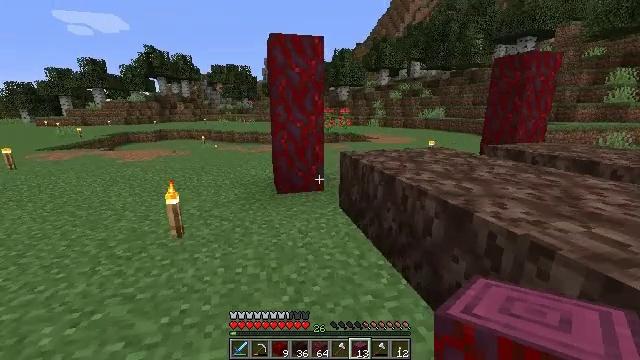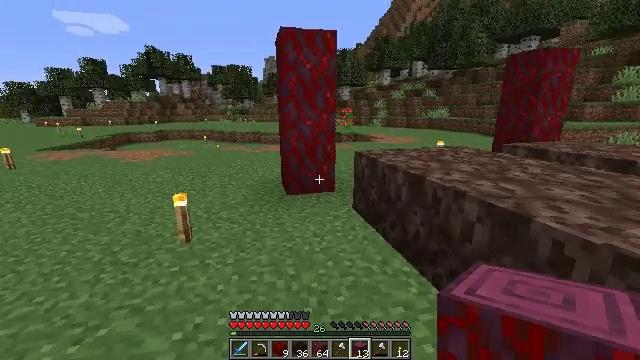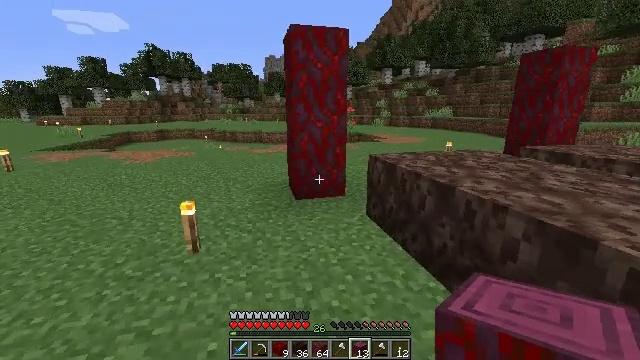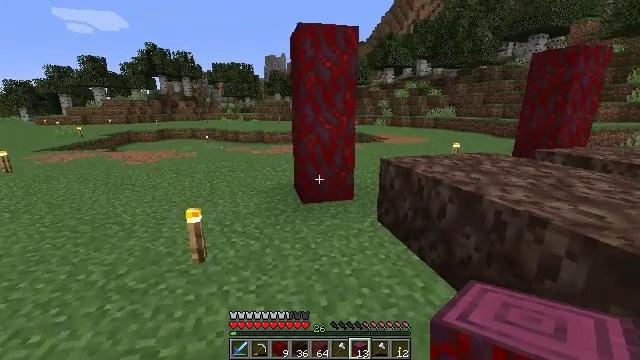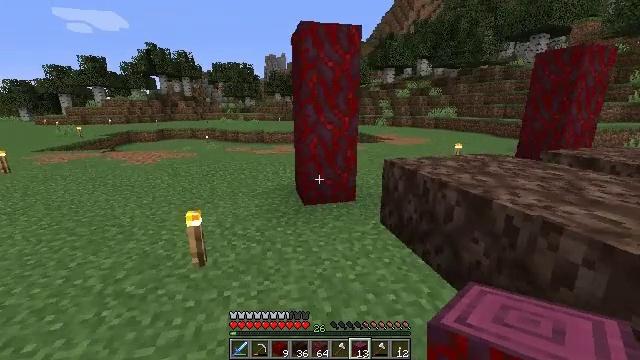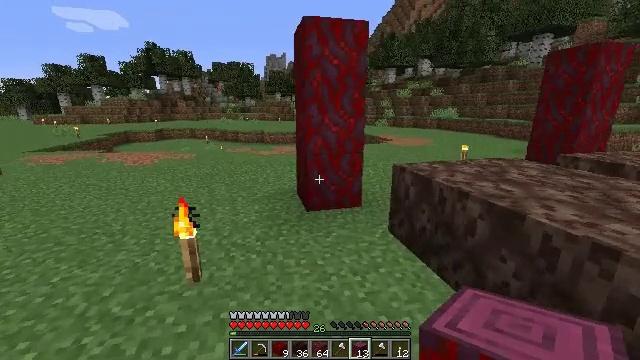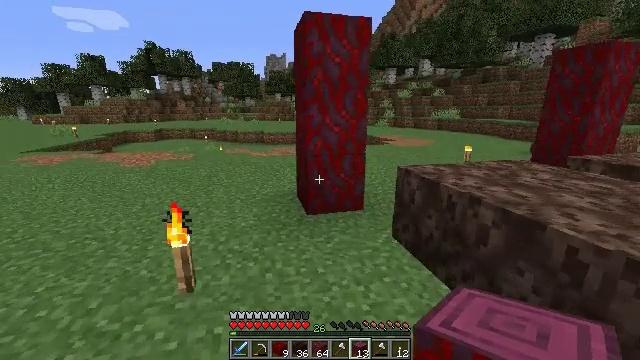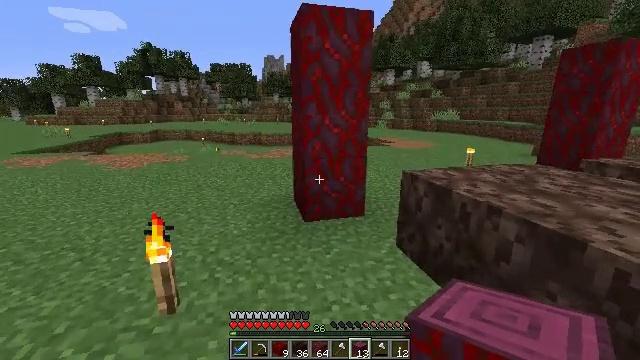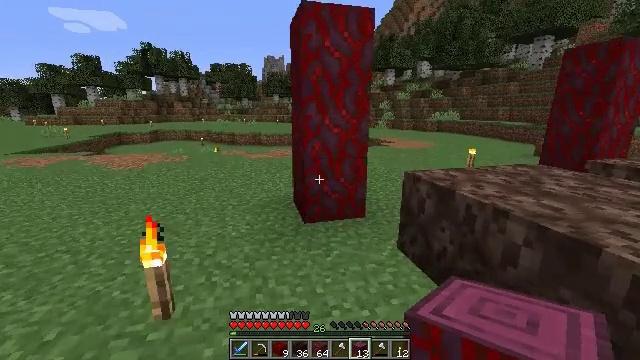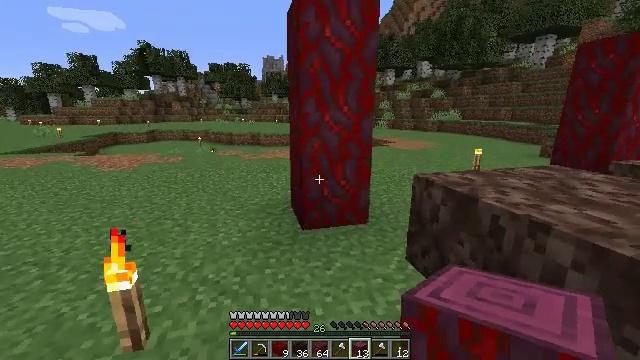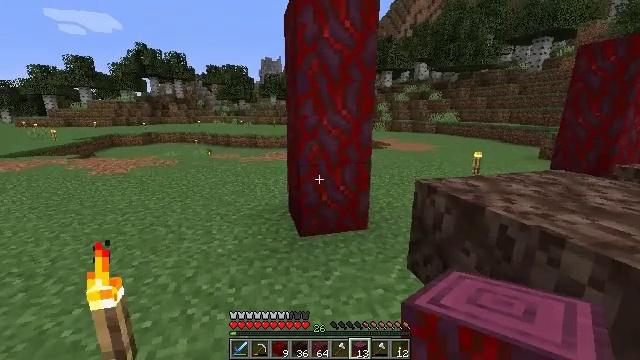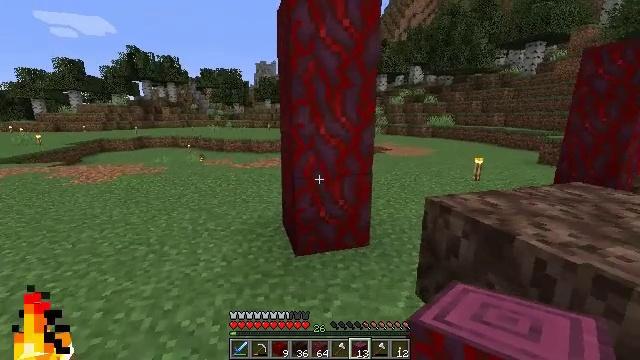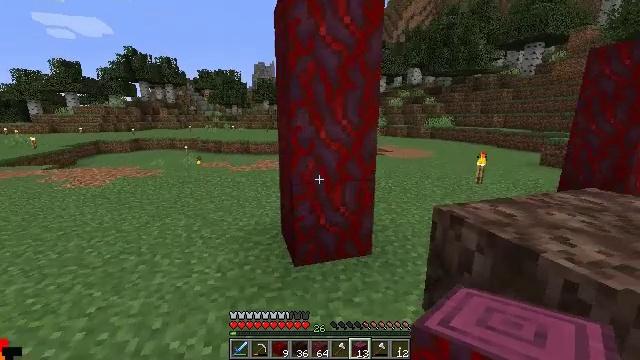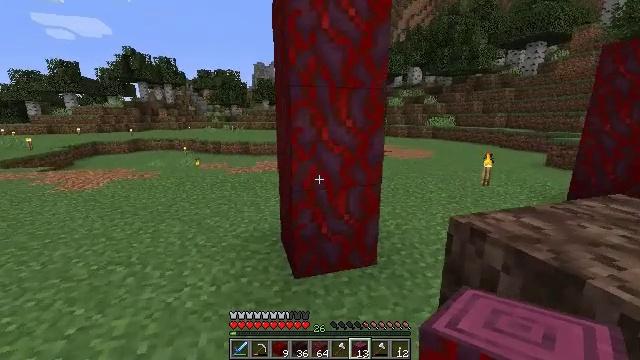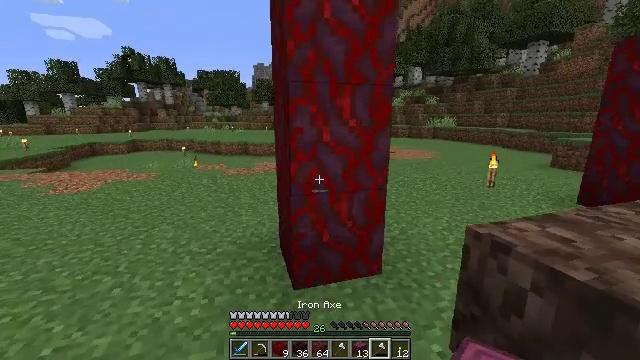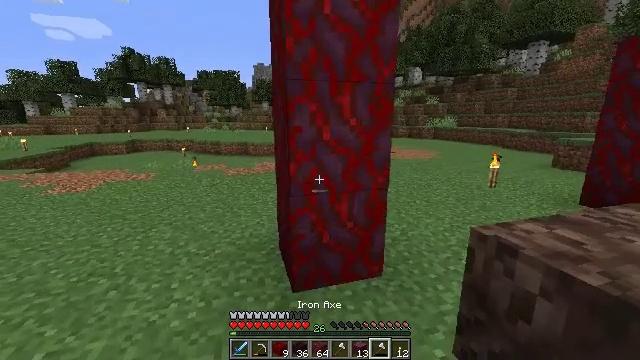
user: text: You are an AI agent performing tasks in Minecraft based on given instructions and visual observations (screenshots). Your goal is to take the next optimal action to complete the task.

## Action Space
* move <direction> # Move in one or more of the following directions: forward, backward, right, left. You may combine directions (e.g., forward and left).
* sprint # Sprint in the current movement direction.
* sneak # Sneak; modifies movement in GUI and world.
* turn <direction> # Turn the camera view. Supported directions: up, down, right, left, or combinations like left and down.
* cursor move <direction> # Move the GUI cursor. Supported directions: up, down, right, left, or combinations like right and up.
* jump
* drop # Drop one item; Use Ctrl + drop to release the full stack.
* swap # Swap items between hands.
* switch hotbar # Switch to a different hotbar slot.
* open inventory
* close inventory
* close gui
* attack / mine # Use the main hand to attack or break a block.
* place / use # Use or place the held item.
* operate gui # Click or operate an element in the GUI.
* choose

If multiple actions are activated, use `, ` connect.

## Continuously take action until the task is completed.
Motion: motion action
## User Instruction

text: Mine the crimson stem in the Nether.
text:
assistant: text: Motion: move forward and move left
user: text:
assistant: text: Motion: move forward and move left
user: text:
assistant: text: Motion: move forward and move left
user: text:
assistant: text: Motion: move forward
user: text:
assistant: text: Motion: move forward
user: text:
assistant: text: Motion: move forward
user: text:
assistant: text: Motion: move forward
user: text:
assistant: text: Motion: move forward
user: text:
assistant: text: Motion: move forward
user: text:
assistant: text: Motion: move forward
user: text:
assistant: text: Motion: move forward, turn right
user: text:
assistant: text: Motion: move forward
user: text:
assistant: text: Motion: move forward
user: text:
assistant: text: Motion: no_op
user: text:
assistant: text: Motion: no_op
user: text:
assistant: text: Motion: no_op
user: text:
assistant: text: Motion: turn up
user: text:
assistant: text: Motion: turn right
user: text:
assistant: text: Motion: no_op
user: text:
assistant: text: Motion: move forward
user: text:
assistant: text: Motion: move forward
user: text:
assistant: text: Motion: move forward, turn down
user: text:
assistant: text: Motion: move forward, turn down
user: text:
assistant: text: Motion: move forward, turn down
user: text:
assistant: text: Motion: turn down, attack / mine
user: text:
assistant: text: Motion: turn down, attack / mine
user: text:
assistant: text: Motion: attack / mine
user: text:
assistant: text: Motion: attack / mine
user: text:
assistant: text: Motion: attack / mine
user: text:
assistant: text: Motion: attack / mine